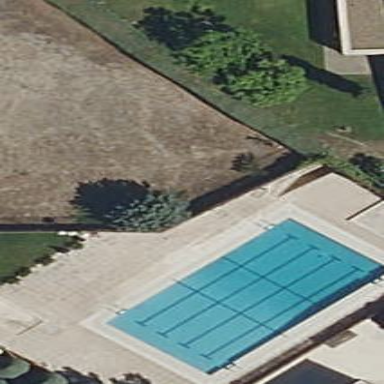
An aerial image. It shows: Swimming pool located in leisure land.